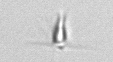
Label: Calciopappus